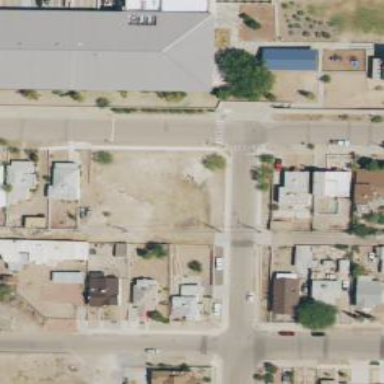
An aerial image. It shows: Alleyway designated as service road.